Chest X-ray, AP view. Patient: 38 years old, sex F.
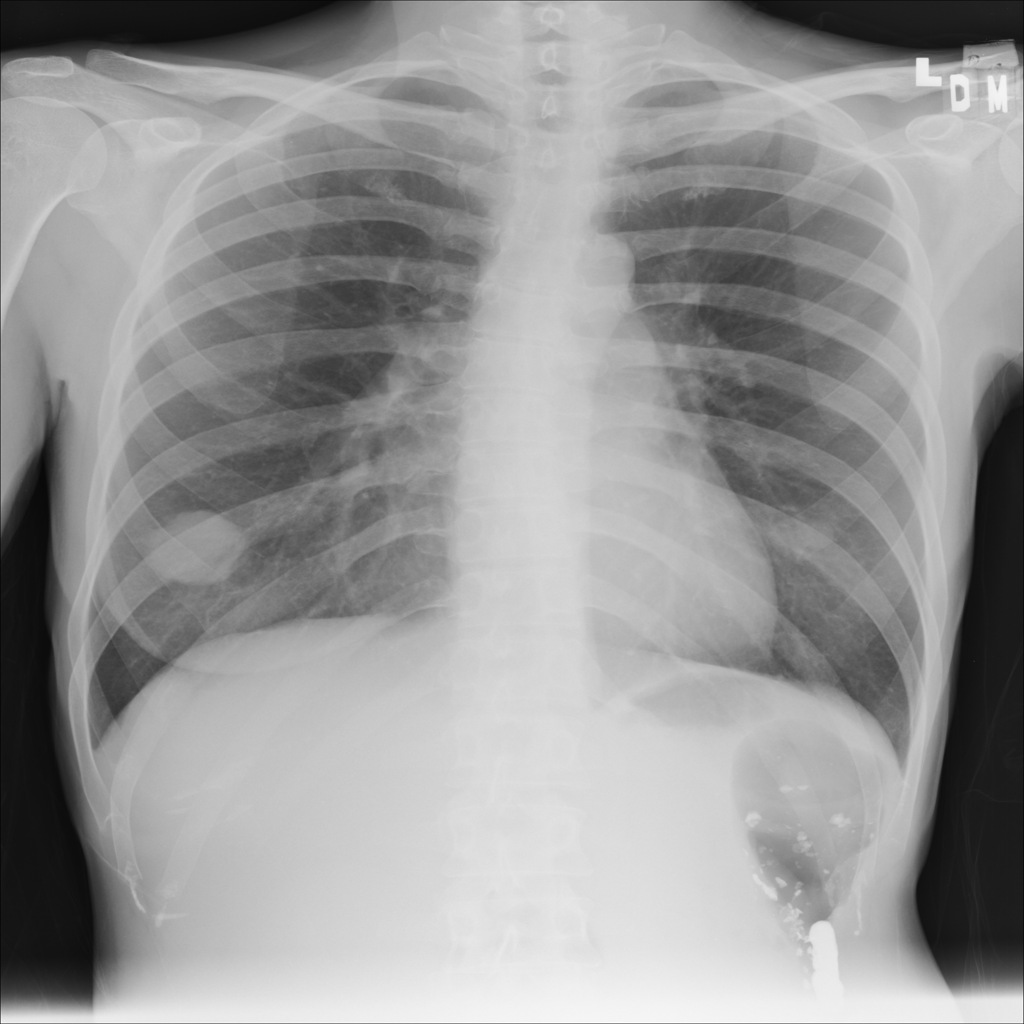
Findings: Mass, Nodule